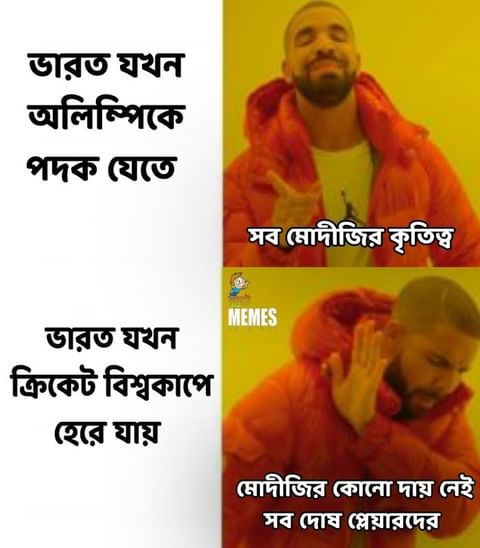
Text: ভারত যখন অলিম্পিকে পদক যেতে সব মোদীজির কৃতিত্ব ভারত যখন ক্রিকেট বিশ্বকাপে হেরে যায় মোদীজির কোনো দায় নেই সব দোষ প্লেয়ারদের
Label: Hate
Hate category: Political
Targeted group: Organization